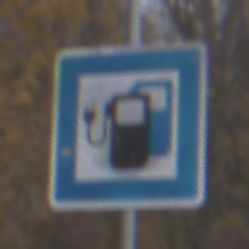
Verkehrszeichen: LadestationFuerElektrofahrzeuge
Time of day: MorningAfternoon
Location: Outdoor (Nature)
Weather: Overcast
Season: NotSpecified
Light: Natural